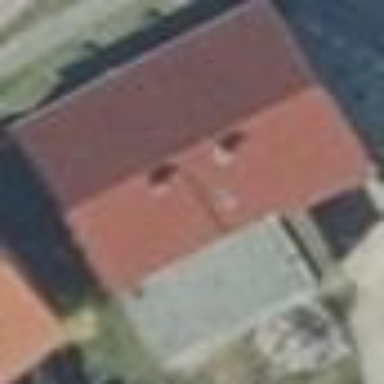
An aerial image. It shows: House with flat red roof. The building has multiple parts.